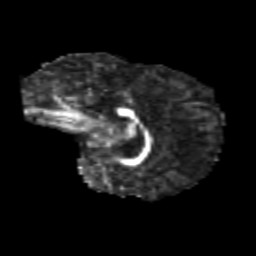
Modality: FA
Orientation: sagittal
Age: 6
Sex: male
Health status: healthy